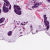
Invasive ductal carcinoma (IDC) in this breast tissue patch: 1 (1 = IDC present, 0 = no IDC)